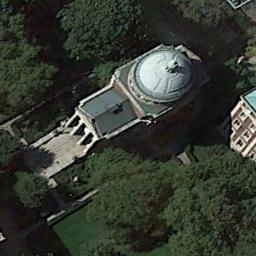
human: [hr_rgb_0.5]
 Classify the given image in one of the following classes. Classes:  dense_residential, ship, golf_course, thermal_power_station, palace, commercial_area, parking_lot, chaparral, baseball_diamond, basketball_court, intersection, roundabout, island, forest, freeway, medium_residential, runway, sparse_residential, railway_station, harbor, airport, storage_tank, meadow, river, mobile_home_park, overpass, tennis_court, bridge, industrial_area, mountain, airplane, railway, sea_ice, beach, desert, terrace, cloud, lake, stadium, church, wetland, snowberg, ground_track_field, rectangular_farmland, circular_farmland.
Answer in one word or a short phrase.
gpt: church